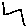
Label: zigzag